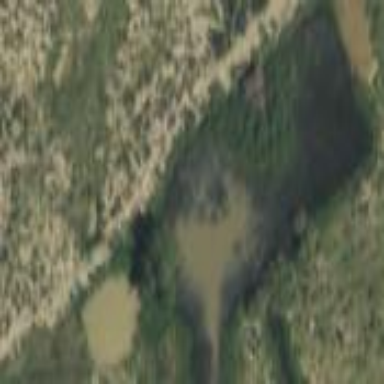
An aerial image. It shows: Pond formed by natural waterway.